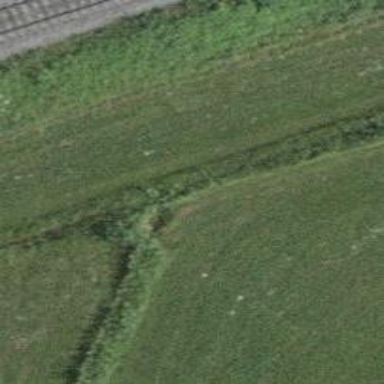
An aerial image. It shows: Ditch in the surroundings.